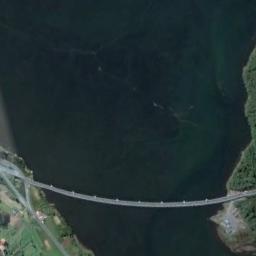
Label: bridge